Во время футбольного матча нападающий передаёт мяч из точки $A$ в направлении $AX$. Мяч катится по траве с постоянной скоростью $V_b$. Защитник находится в точке $В$, расстояние $AB=d$. Угол $\angle BAX=\theta\ (\theta < 90^{\circ})$. В момент передачи защитник начинает бежать по прямой с постоянной скоростью $V_p$, чтобы перехватить мяч. При решении считайте поле достаточно большим.
Определите необходимое условие на $v_p$, при выполнении которого защитник может перехватить мяч.
На линии $AX$ на расстоянии $L_r$ от точки $A$ находится второй нападающий. При каком условии на $L_r$ защитник уже не сможет перехватить мяч?
Пусть теперь второй нападающий начинает бежать к мячу со скоростью $V_r$ сразу после удара по нему. При каком условии на $L_r$ защитник уже не сможет перехватить мяч?
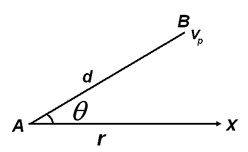
Определите необходимое условие на $v_p$, при выполнении которого защитник может перехватить мяч.
Ответ: $$v_p\geq v\sin{\theta}.$$

На линии $AX$ на расстоянии $L_r$ от точки $A$ находится второй нападающий. При каком условии на $L_r$ защитник уже не сможет перехватить мяч?
Ответ: $$L_r < \frac{d}{1-\left(\frac{v_p}{v}\right)^2}\left[\cos{\theta}-\sqrt{\left(\frac{v_p}{v}\right)^2-\sin^2{\theta}}\right].$$

Пусть теперь второй нападающий начинает бежать к мячу со скоростью $V_r$ сразу после удара по нему. При каком условии на $L_r$ защитник уже не сможет перехватить мяч?
Ответ: $$L_r < \frac{1+\frac{v_r}{v}}{1-\left(\frac{v_p}{v}\right)^2}\left[\cos{\theta}-\sqrt{\left(\frac{v_p}{v}\right)^2-\sin^2{\theta}}\right]d.$$
Темы:
T, Механика, Кинематика, Китайские